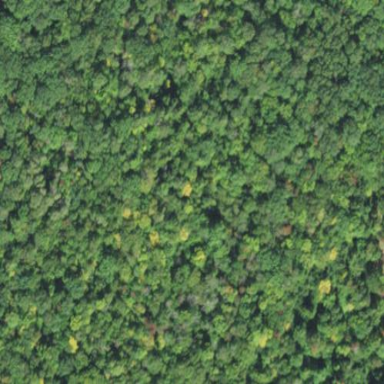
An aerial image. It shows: Beautiful woodland area.